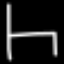
Label: chair